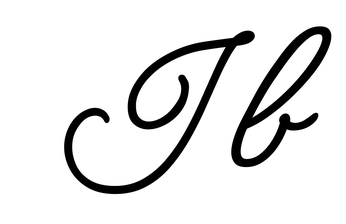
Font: MeowScript-Regular